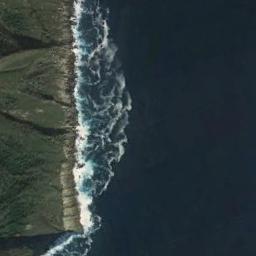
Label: beach